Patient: sex M, age 34
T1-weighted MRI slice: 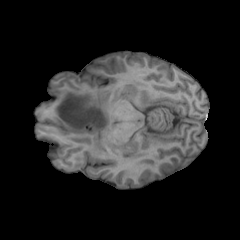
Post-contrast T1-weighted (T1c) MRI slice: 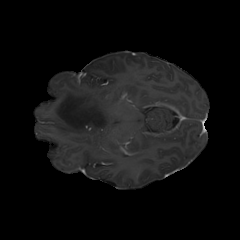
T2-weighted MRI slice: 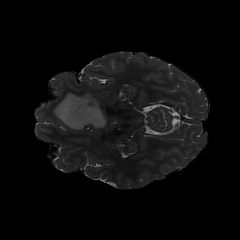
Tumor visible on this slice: yes
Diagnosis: Astrocytoma, IDH-mutant
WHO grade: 2